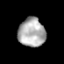
Tissue: prostate
Cell type: Epithelial cells
Senescence score: 0.3535
Nuclear area (px): 762
Mean DAPI intensity: 172.588